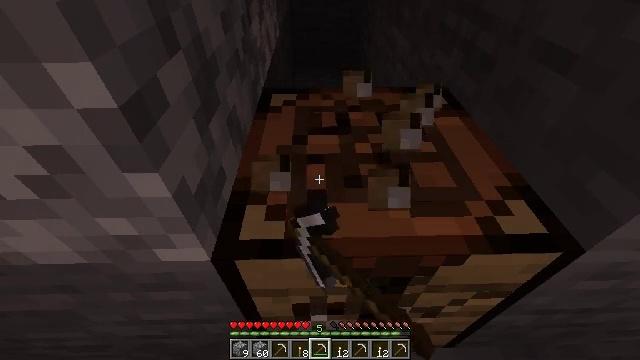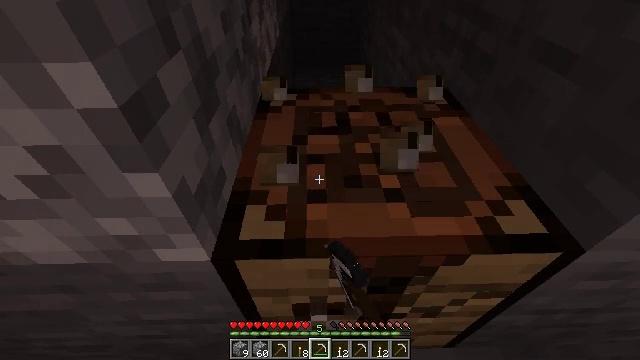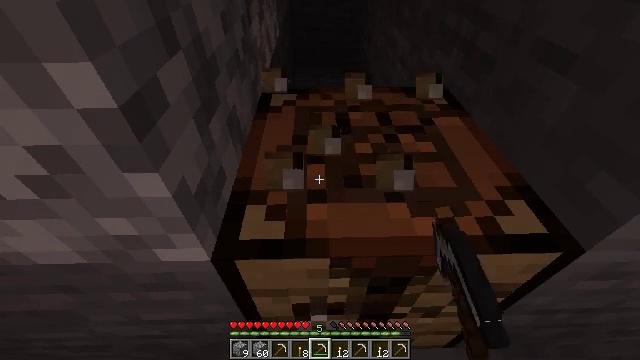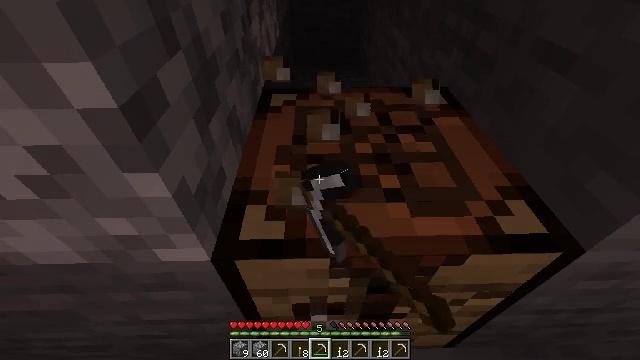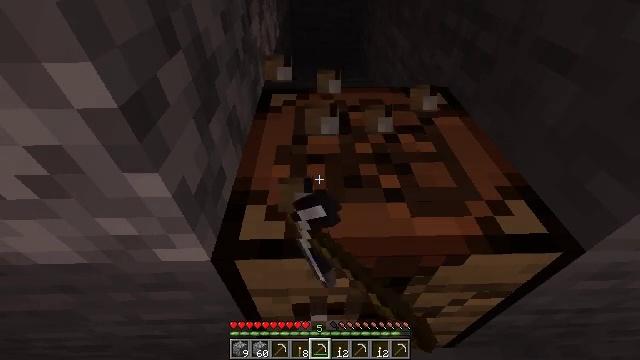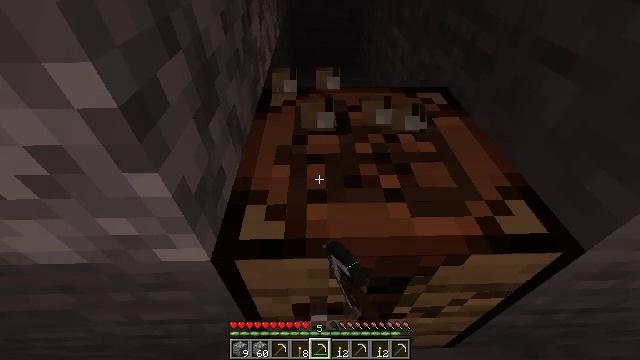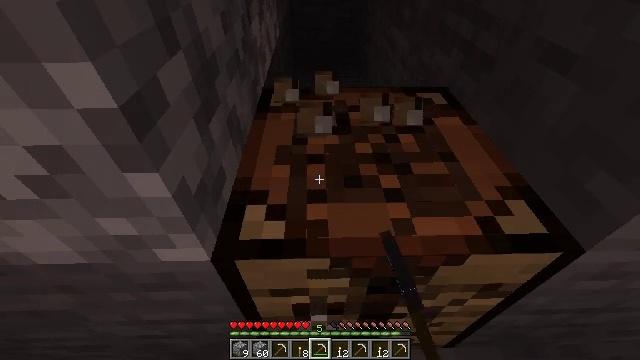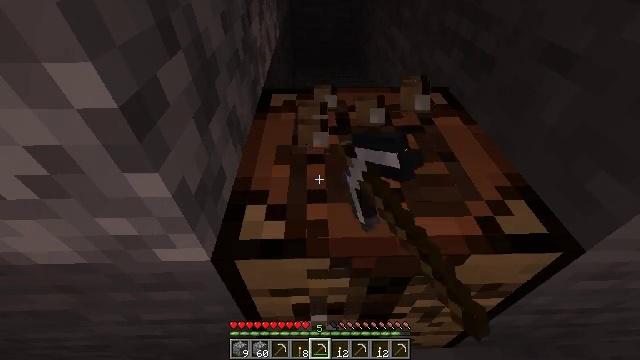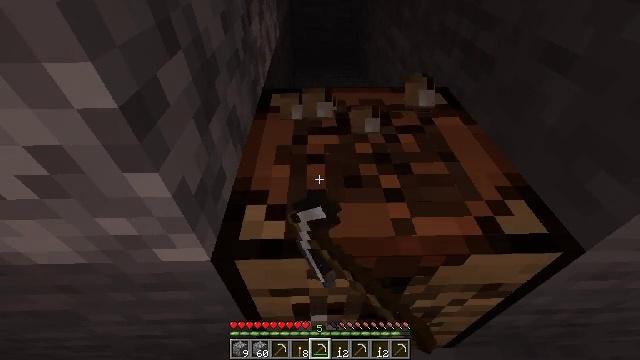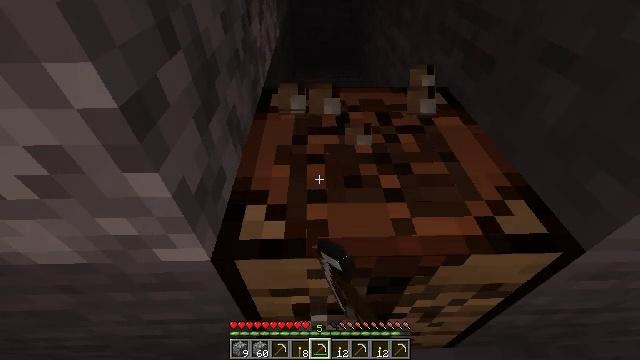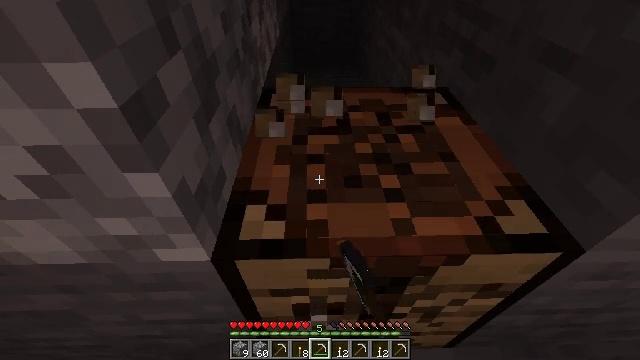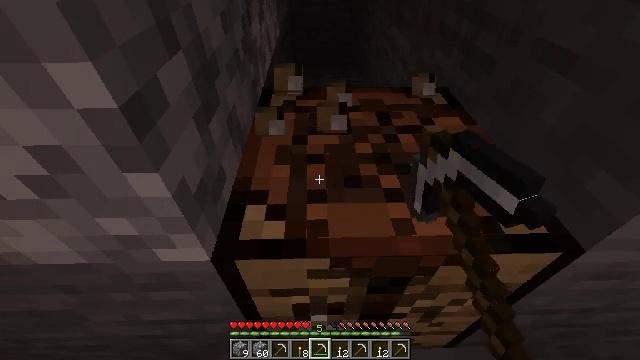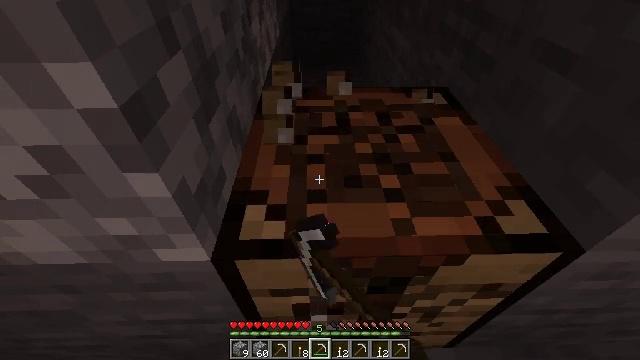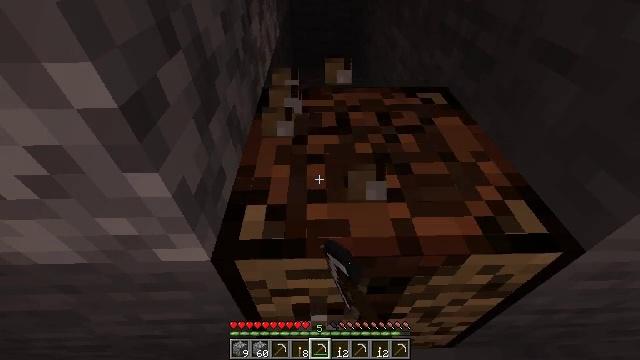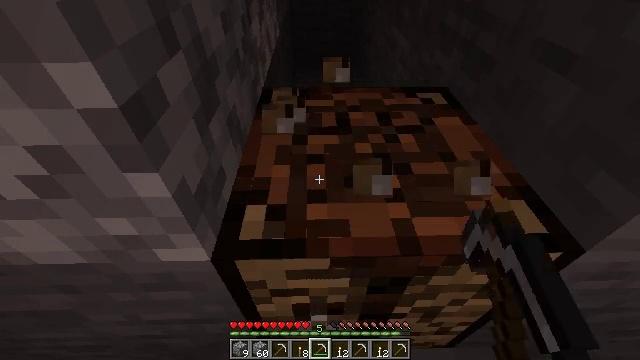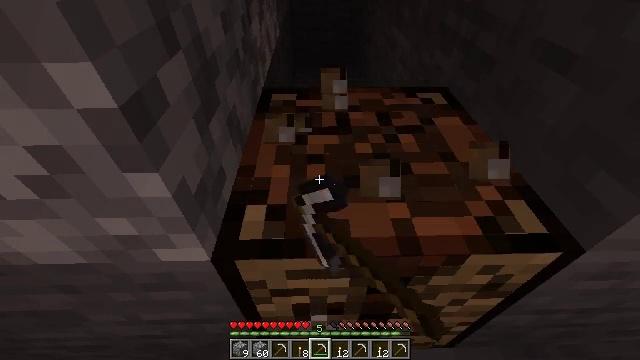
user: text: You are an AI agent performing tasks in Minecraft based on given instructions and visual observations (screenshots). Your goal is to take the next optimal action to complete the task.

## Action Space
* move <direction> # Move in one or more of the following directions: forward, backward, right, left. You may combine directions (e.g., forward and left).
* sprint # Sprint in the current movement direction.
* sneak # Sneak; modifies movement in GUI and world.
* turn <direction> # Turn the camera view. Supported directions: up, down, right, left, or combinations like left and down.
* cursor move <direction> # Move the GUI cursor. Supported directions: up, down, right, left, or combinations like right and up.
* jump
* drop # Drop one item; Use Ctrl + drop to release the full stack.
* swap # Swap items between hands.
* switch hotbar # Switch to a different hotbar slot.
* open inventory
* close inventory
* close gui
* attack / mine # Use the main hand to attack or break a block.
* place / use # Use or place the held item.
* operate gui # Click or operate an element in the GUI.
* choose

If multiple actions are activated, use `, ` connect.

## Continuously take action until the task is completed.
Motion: motion action
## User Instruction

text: Mine block crafting table.
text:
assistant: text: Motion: attack / mine
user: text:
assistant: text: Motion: attack / mine
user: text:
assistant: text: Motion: attack / mine
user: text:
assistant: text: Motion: attack / mine
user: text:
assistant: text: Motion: attack / mine
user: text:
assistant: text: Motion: attack / mine
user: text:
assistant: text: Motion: attack / mine
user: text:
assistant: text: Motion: attack / mine
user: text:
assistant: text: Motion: attack / mine
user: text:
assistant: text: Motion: attack / mine
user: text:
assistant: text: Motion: attack / mine
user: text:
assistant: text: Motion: attack / mine
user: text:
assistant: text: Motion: attack / mine
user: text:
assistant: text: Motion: attack / mine
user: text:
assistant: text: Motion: attack / mine
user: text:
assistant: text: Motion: attack / mine
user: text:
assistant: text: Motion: attack / mine
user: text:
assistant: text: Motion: attack / mine
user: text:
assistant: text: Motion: attack / mine
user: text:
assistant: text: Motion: attack / mine
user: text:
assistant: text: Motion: attack / mine
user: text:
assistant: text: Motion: attack / mine
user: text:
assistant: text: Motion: attack / mine
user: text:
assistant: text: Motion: attack / mine
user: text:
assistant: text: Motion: attack / mine
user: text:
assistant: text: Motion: attack / mine
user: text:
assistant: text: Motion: attack / mine